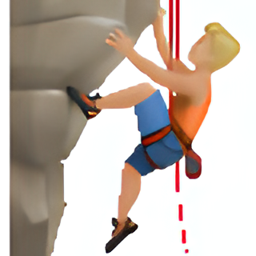
Name: man climbing medium light skin tone
Emoji: 🧗🏼‍♂️
Group: People & Body
Sub-group: person-activity